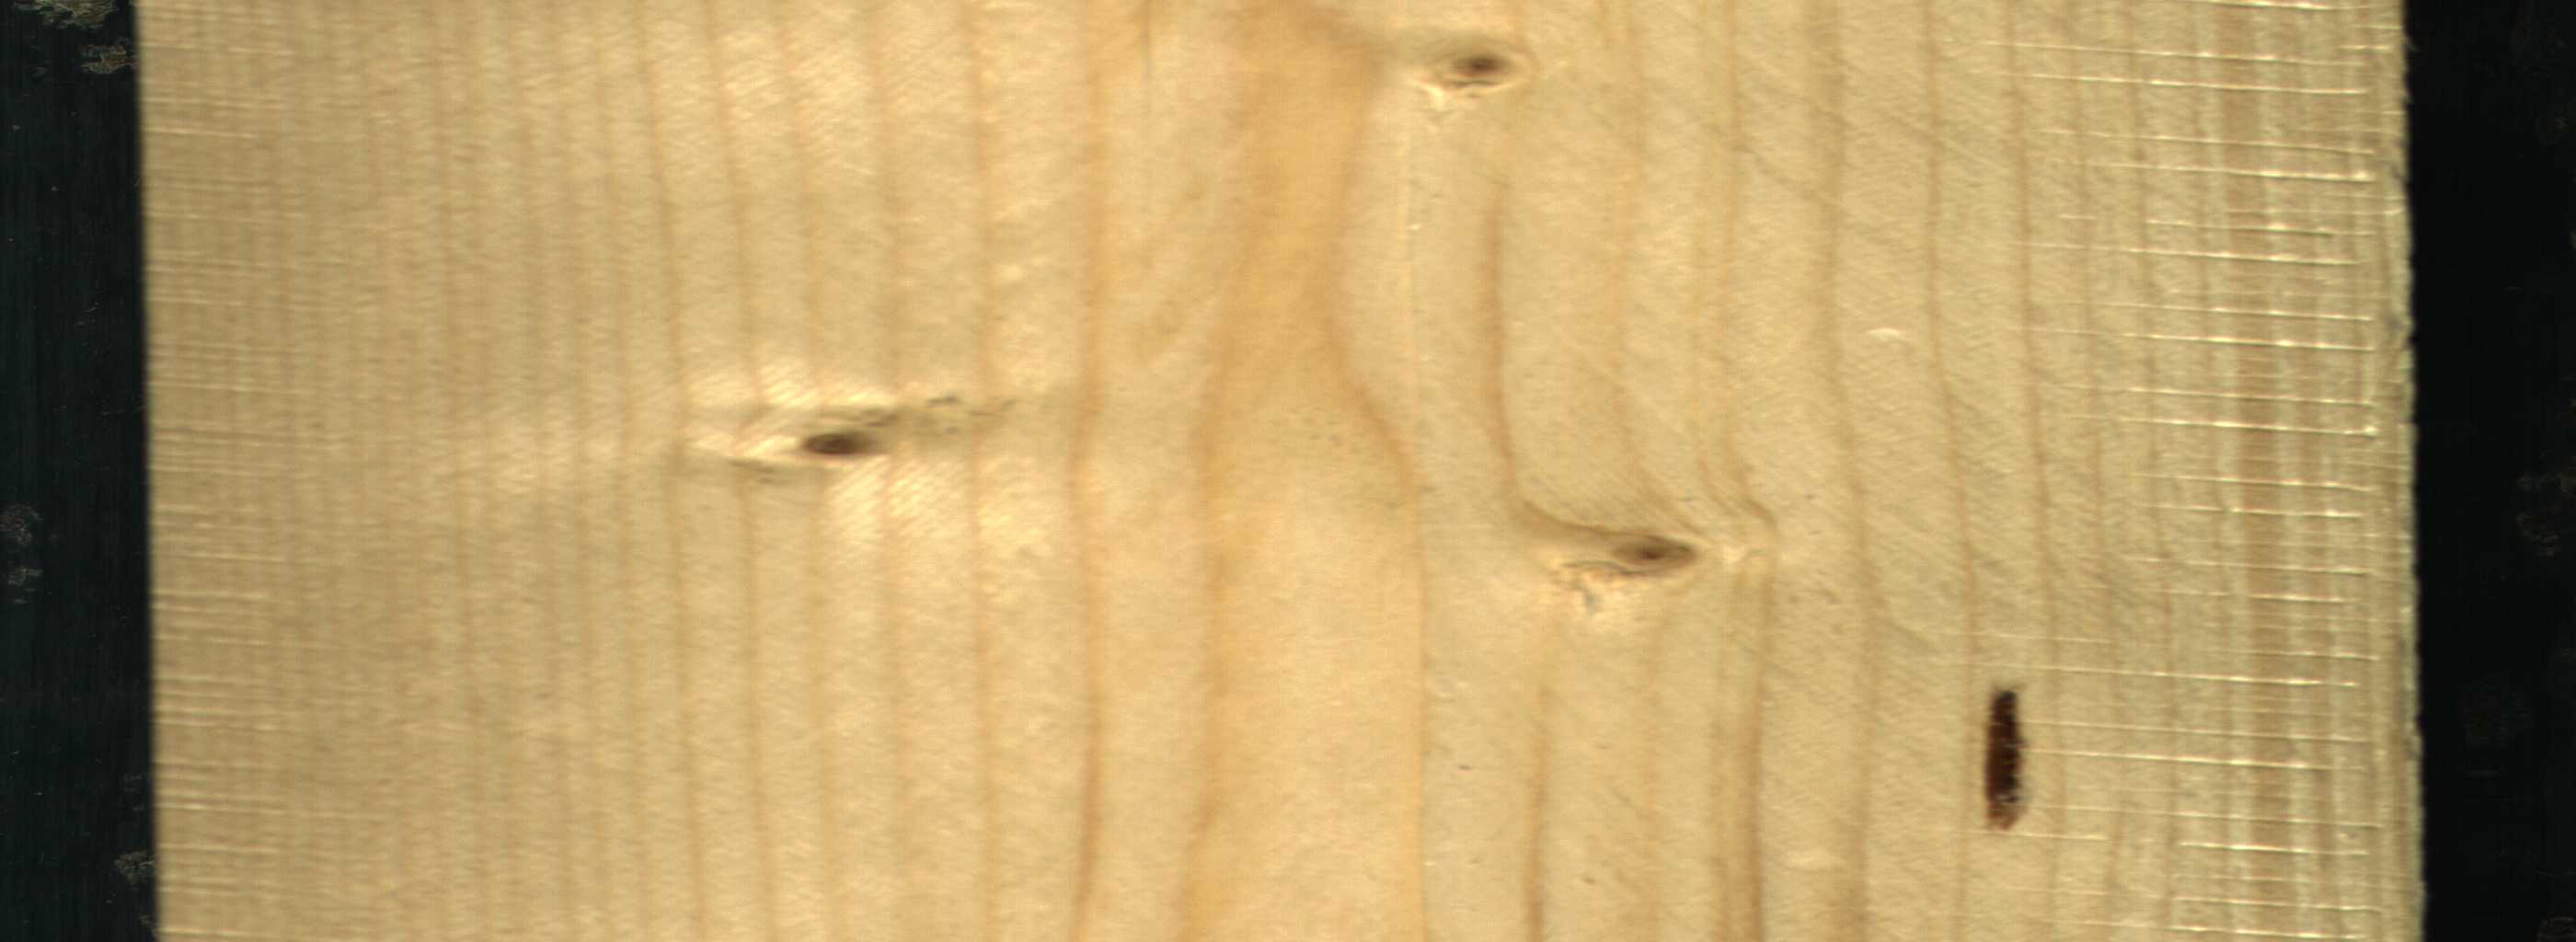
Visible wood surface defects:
resin
Live_Knot
Live_Knot
Live_Knot